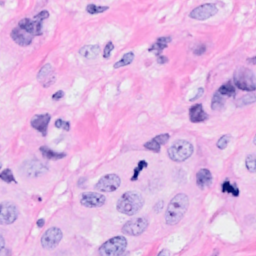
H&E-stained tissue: Breast